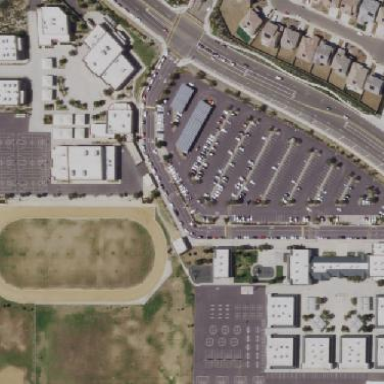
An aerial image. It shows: School.